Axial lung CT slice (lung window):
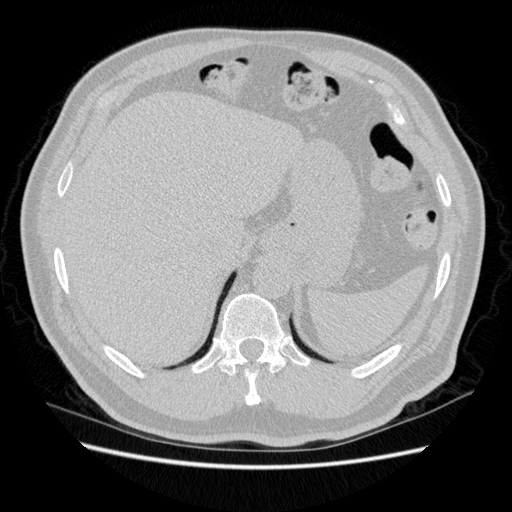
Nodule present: no